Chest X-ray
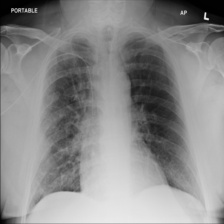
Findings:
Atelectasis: negative
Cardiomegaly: negative
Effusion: negative
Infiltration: negative
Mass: positive
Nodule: negative
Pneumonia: negative
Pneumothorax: negative
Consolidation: negative
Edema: negative
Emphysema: negative
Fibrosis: negative
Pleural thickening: negative
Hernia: negative